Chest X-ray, AP view. Patient: 63 years old, sex F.
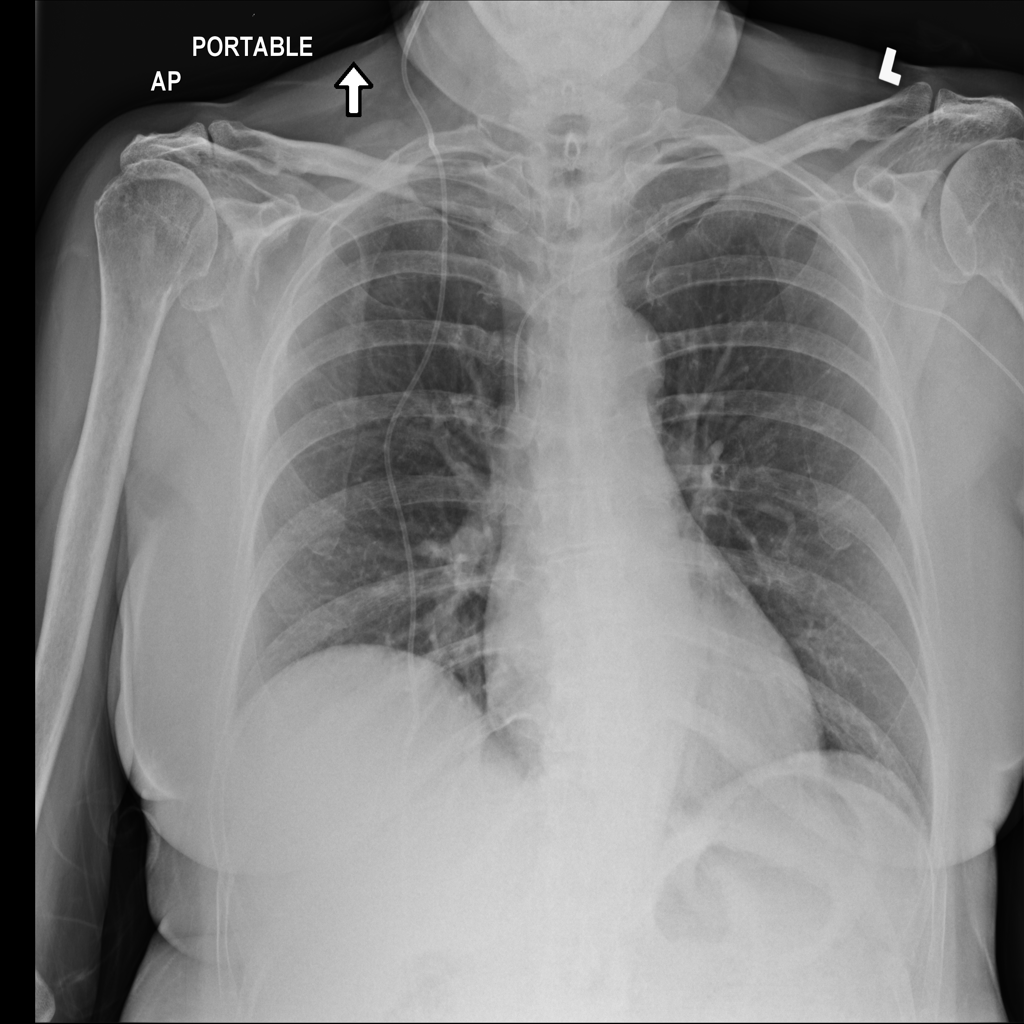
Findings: No Finding